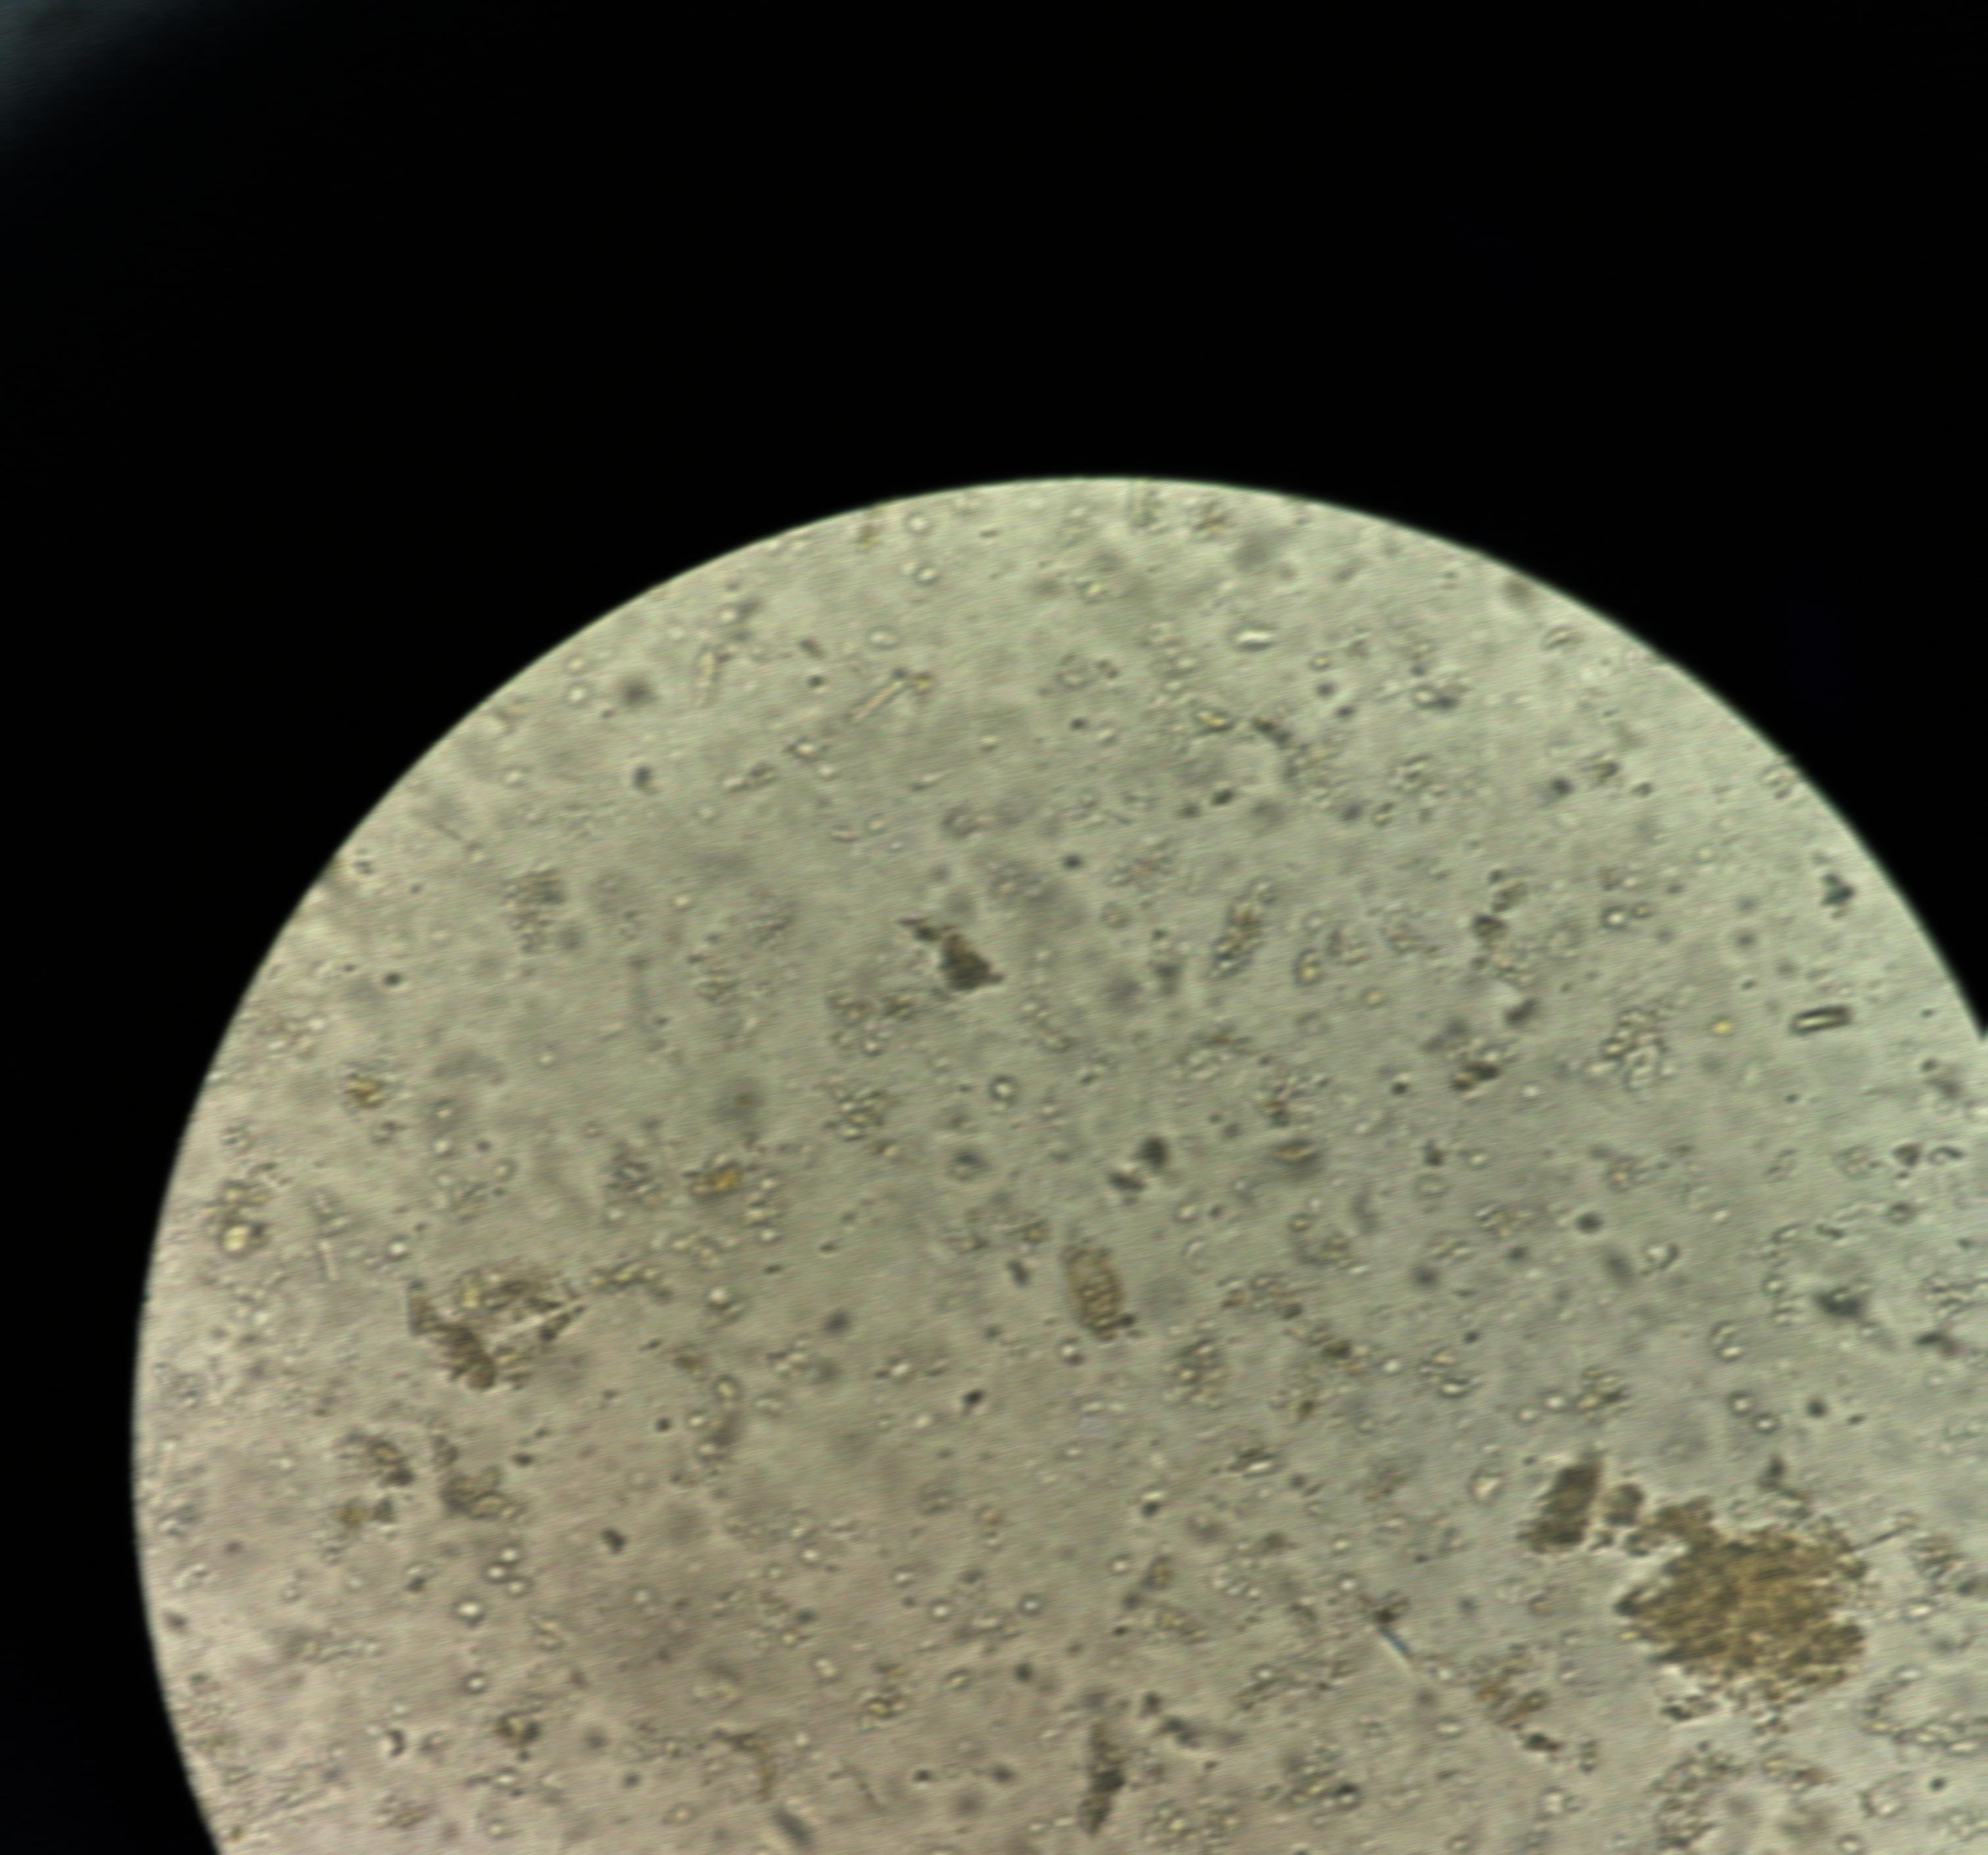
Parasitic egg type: Opisthorchis viverrine